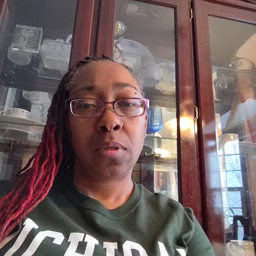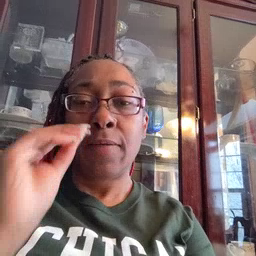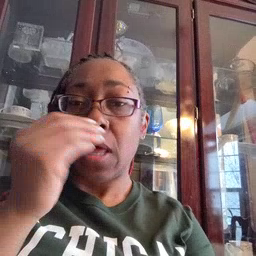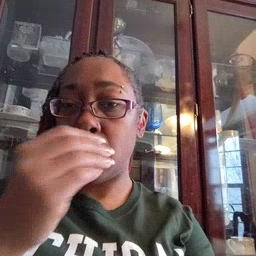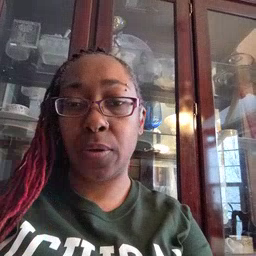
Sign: flower